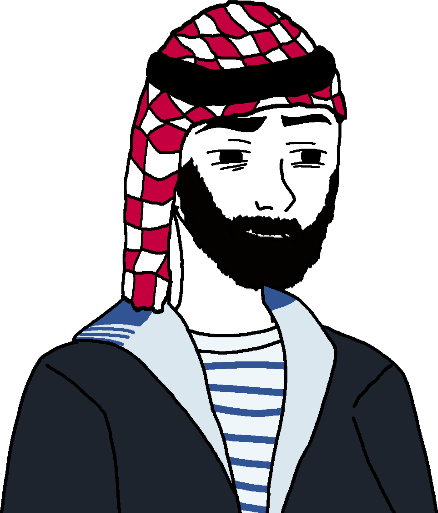
Label: 5_Twinkjak